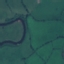
Land use / land cover: Pasture